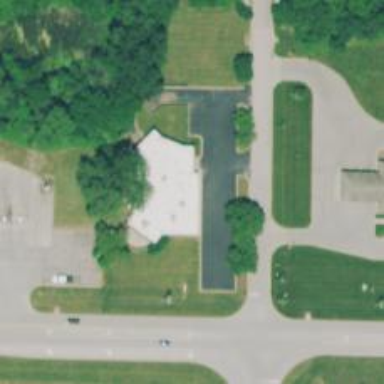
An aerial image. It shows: Veterinary facility.